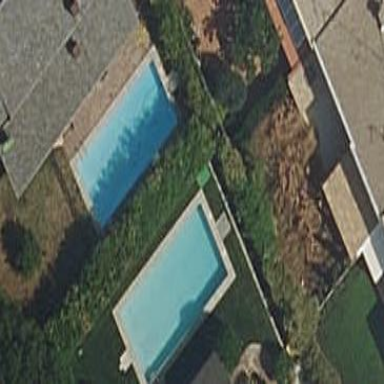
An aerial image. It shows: Swimming pool located in leisure land.